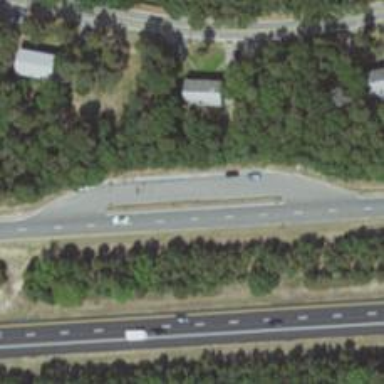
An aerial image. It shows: Asphalt motorway link.